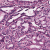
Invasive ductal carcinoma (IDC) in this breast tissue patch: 0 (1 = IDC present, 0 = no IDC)